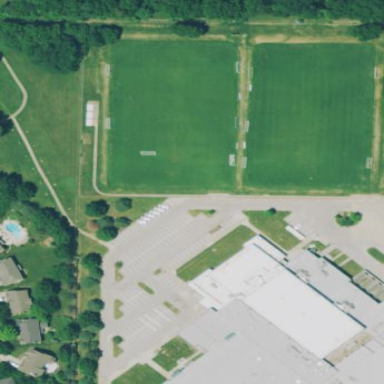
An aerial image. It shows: Soccer pitch on the ground.